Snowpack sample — Loveland Pass, Silver Plume, Colorado, USA (1/12/25, 11:40 AM MST)
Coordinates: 39.66, -105.88
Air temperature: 7 °F
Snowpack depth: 140 cm
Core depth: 10 cm
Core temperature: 41 °F
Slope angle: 11°, slope face: 30°
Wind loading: high
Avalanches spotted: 2
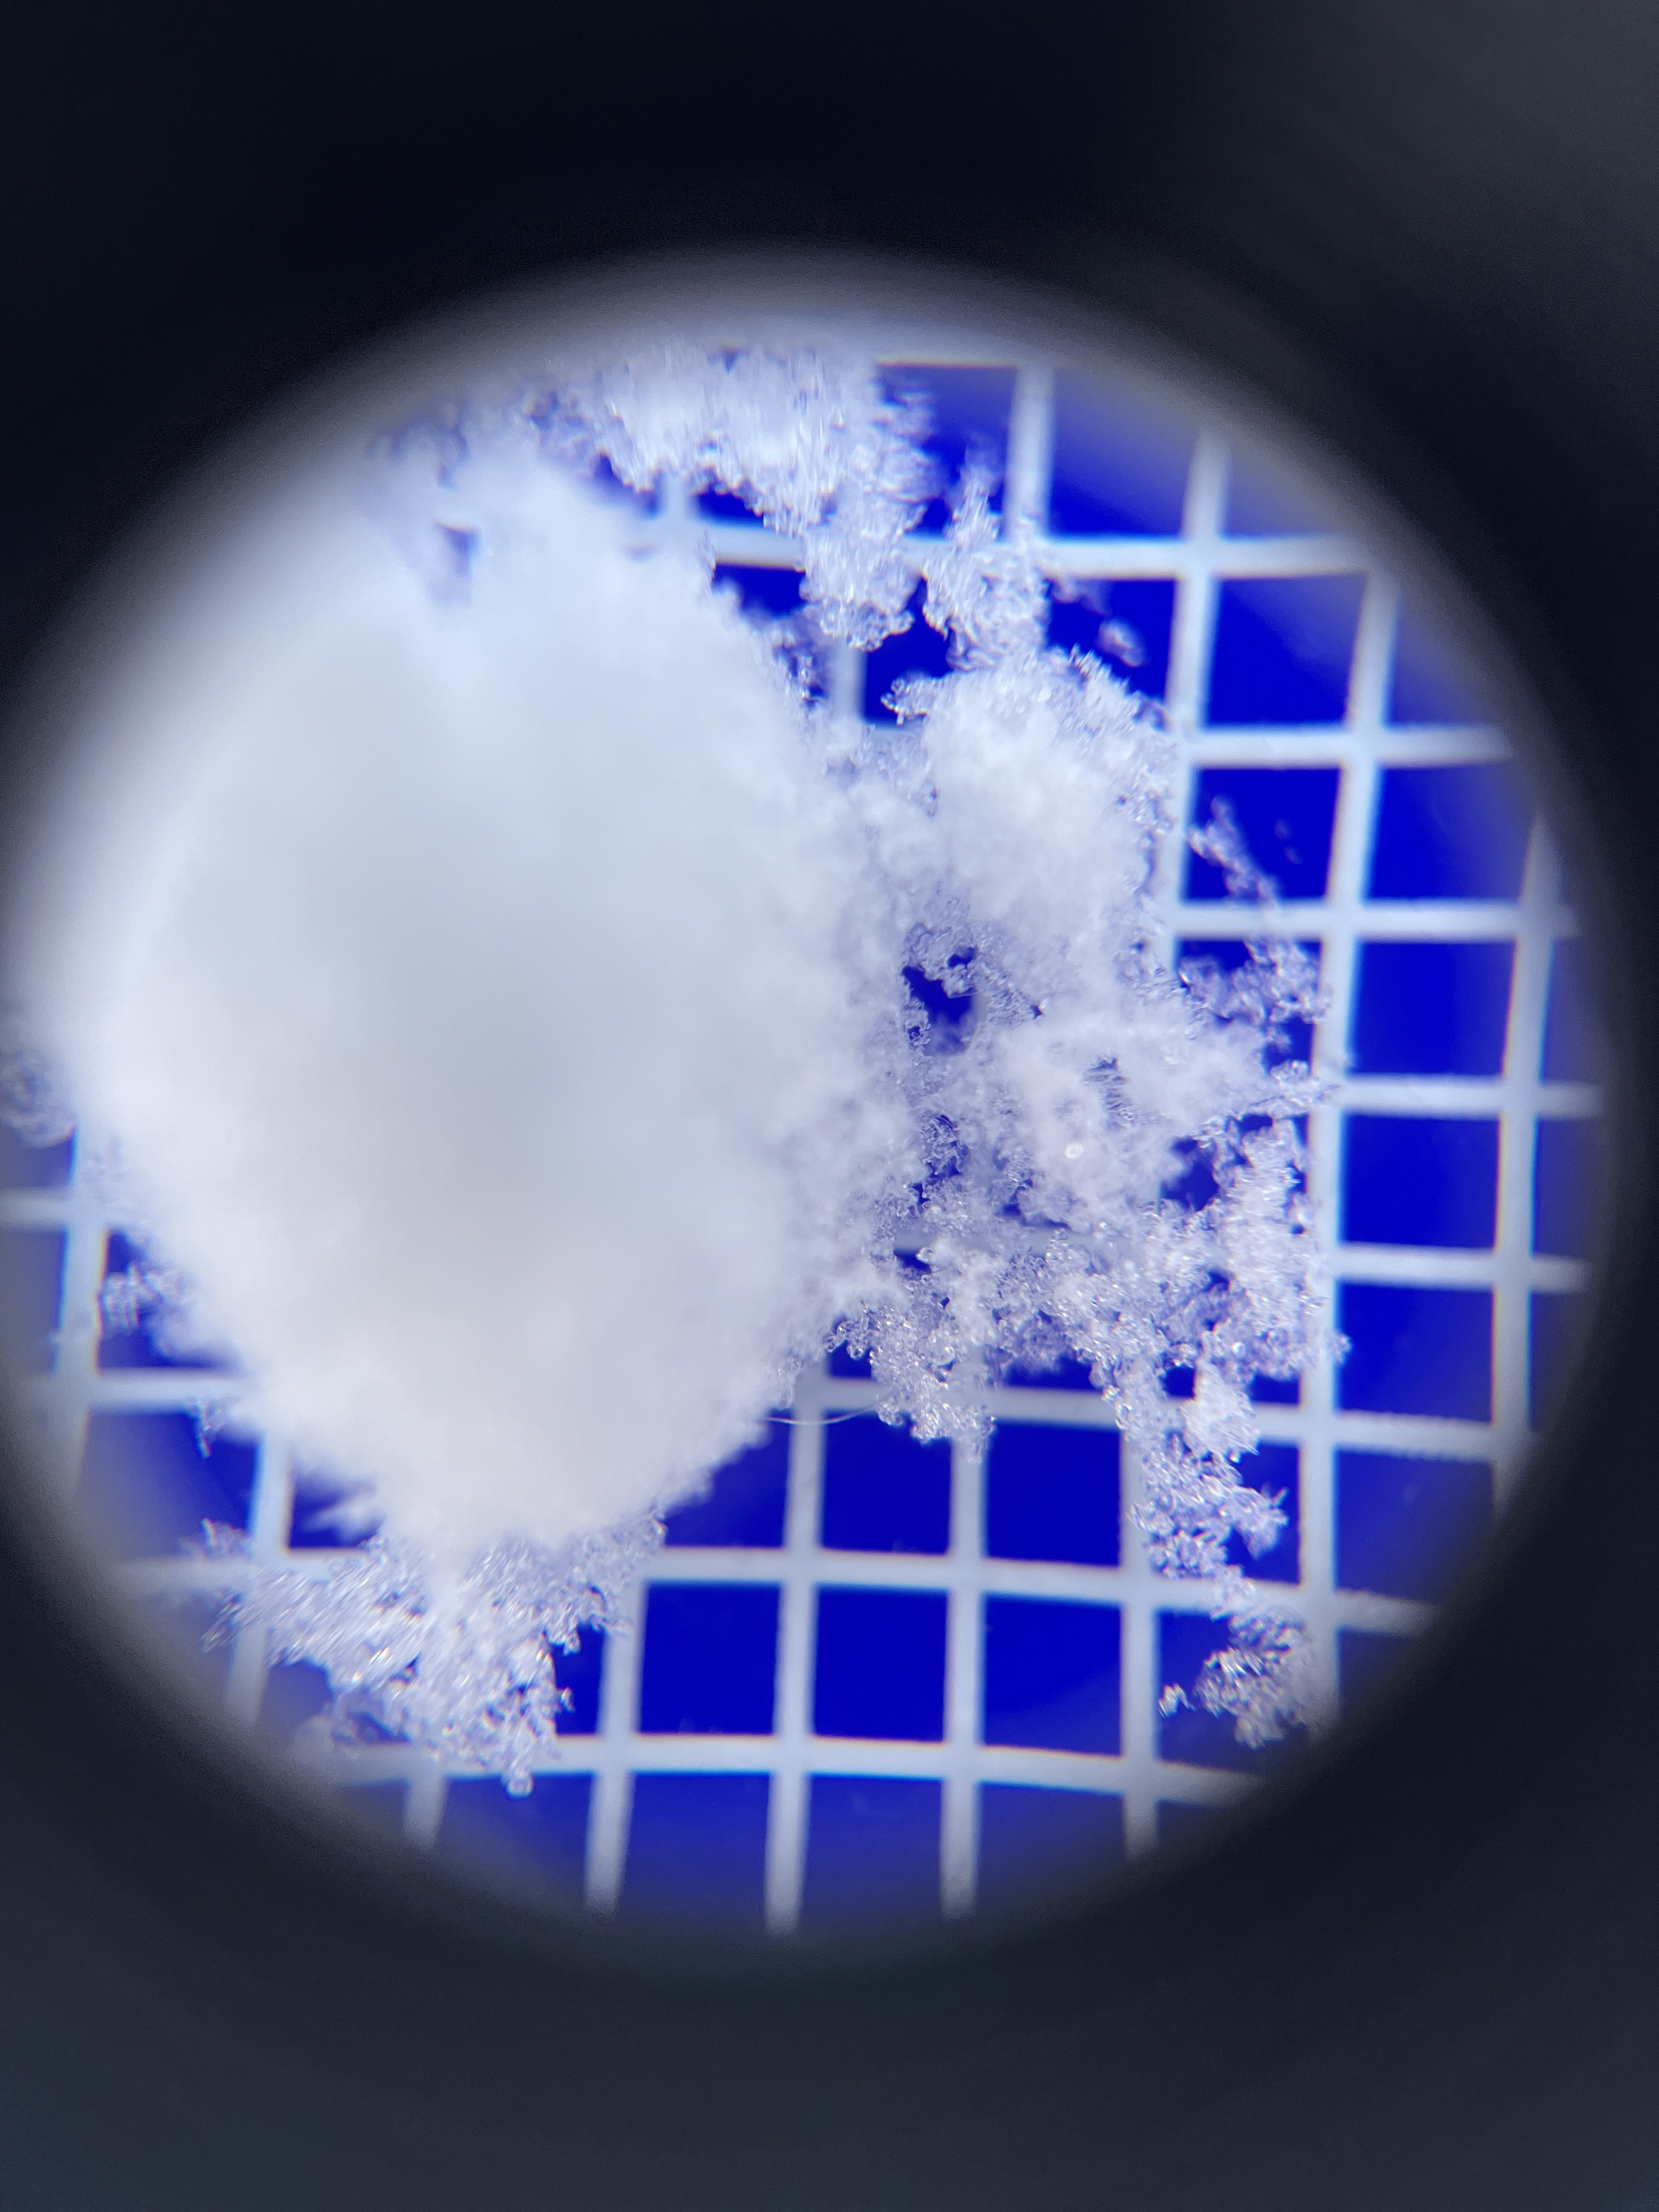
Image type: magnified_profile
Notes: Pilot using slightly modified coring method that took too large segment for snow profile picturing, advised not to use in higher level models. Two avalanche on south face nearby, partially cloudy with light snow in the last 24 hours. Lots of wind loading on eastern features.